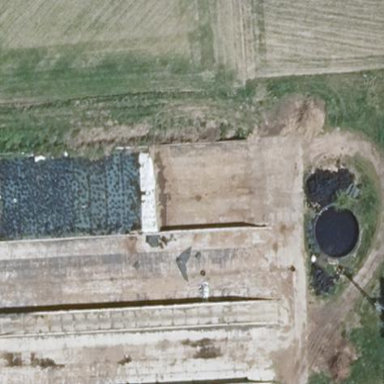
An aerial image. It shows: Bunker silo.